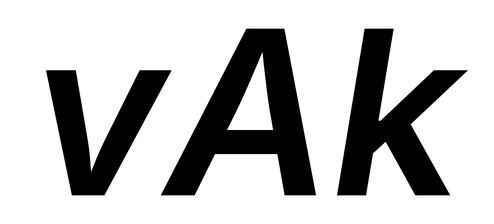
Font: Inter-Italic_SemiBold_Italic